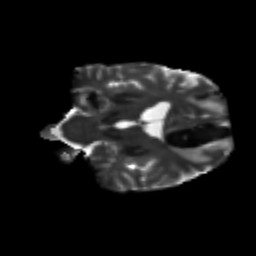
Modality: T2w
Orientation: coronal
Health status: ill
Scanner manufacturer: siemens
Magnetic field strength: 3 T
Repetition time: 6.8 s
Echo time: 0.097 s